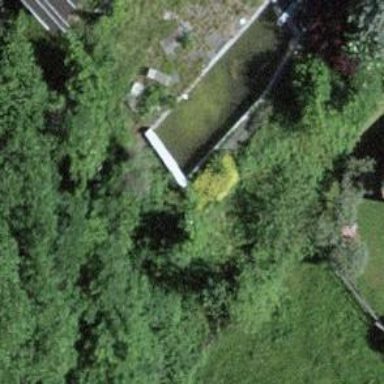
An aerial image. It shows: Outdoor swimming pool in leisure land area.